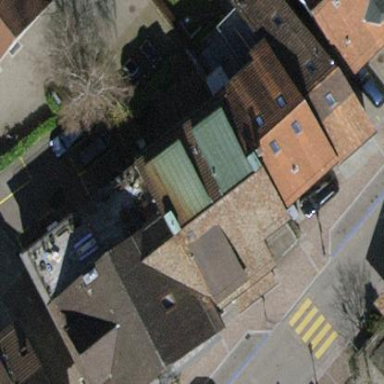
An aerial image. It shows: Retail building with gabled roof.